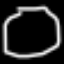
Label: octagon